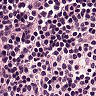
Metastatic tissue present: no